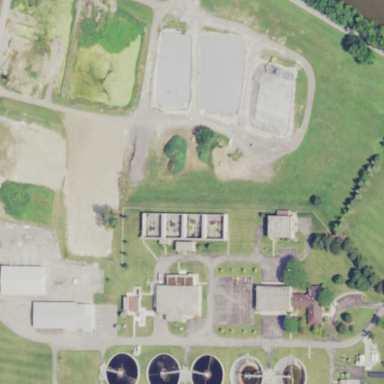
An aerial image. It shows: View of wastewater plant.